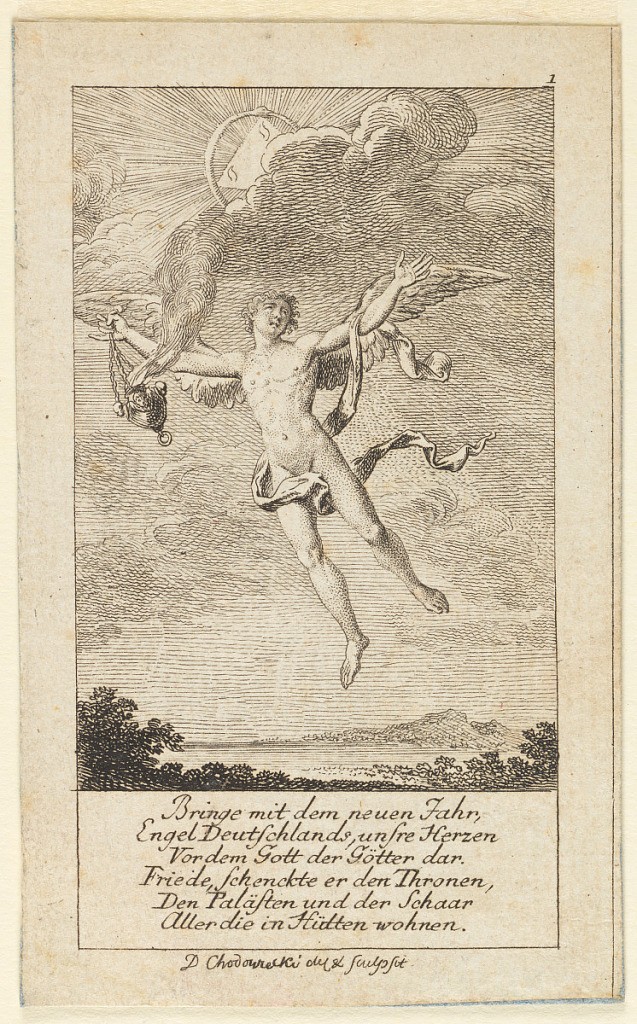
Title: New Year's Wish for Germany
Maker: Daniel Nikolaus Chodowiecki, German, 1726 - 1801
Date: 1779
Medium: Stipple and line engraving on paper
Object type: Print
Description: An angel is asked to submit the prayer for peace to God. At right: line separating the prints on the sheet.